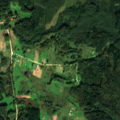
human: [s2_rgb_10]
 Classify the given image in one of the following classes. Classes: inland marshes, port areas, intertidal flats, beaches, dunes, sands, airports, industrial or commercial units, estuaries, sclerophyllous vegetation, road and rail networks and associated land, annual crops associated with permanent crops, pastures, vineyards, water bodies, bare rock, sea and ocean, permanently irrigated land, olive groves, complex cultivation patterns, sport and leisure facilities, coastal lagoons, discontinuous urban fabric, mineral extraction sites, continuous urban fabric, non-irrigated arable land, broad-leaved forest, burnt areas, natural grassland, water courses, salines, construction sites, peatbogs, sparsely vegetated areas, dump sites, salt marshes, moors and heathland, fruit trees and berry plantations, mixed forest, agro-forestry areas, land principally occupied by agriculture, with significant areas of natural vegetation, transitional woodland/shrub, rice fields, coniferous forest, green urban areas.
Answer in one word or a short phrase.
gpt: complex cultivation patterns, coniferous forest, mixed forest, transitional woodland/shrub